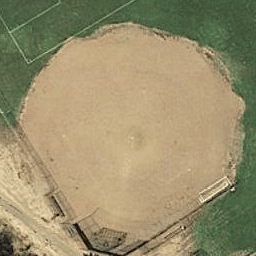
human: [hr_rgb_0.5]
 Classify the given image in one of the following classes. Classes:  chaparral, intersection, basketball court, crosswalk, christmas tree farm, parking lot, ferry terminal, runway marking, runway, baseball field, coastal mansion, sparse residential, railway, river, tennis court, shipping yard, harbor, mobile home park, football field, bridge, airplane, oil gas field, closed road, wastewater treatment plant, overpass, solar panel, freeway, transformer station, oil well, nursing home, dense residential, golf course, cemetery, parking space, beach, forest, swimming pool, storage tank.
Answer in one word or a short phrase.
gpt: baseball field